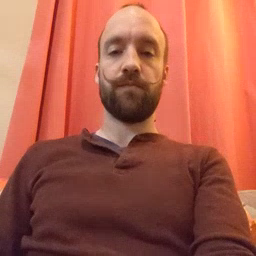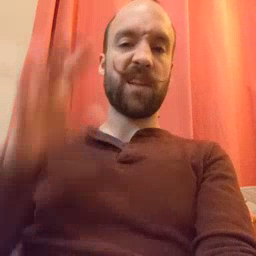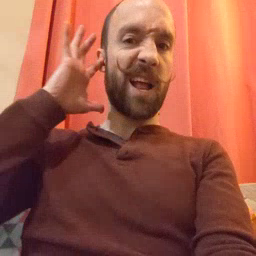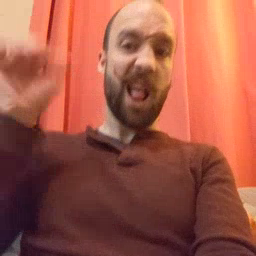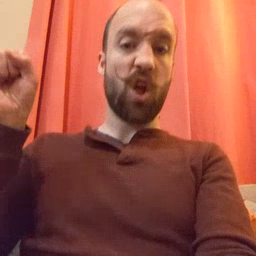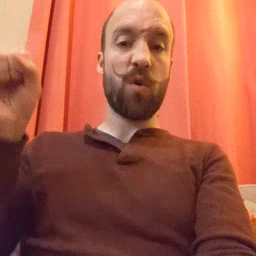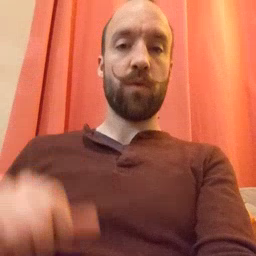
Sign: loud